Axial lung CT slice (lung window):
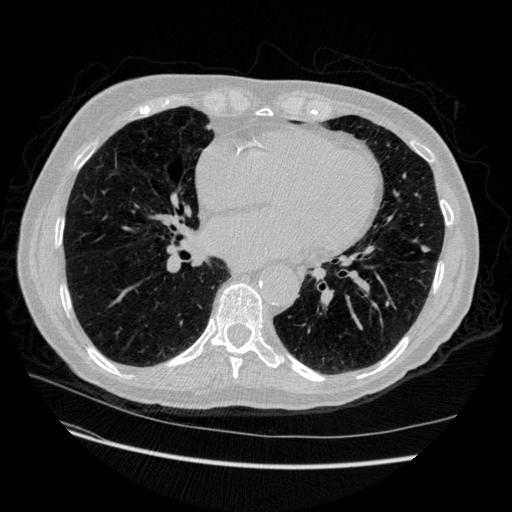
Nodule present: yes
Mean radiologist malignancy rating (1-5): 3.333